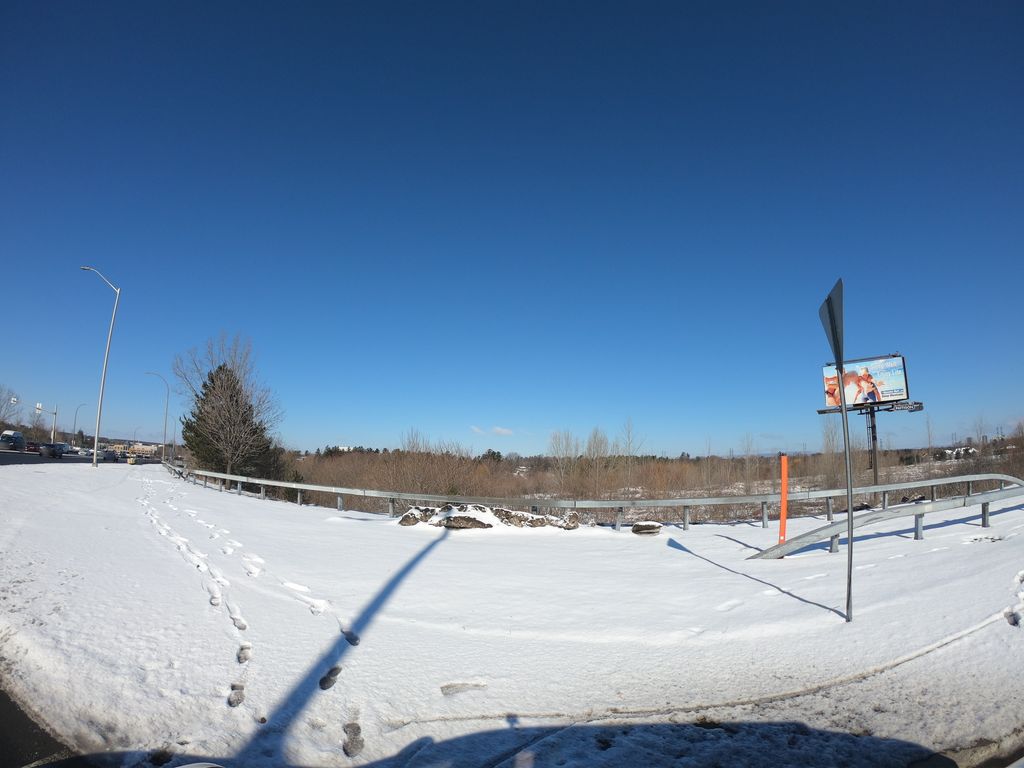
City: ottawa-gatineau